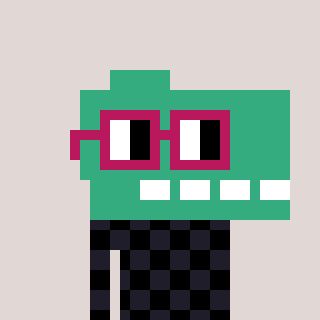
a pixel art character with square dark red glasses, a dino-shaped head and a grayscale-colored body on a warm background